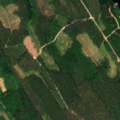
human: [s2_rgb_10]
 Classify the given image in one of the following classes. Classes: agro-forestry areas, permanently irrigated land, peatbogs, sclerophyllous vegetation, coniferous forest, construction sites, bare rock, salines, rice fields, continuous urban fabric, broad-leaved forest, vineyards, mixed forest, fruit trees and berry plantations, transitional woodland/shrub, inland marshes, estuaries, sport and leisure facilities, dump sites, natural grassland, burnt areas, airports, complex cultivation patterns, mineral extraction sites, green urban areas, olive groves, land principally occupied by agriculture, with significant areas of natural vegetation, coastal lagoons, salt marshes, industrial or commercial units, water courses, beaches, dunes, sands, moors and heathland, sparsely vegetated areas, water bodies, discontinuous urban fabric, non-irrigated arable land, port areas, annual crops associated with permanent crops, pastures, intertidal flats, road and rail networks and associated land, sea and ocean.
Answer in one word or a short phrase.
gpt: coniferous forest, mixed forest, water bodies